Question: In my application I need to enter all the input values in input controls (TextBoxes).
Then, insert these values in a table as a row, Here I was checking the redundant EmpNo values.
The delete button will be generated dynamically along with the ID while inserting the row of the table.
Now I need to delete the row when delete button is clicked
How to select the row of a selected delete button ? and remove it from the table ?

<URL>
'''
$("#btnInsert").click(function () {
var eNo = $("#txtEmpNo").val();
var eName = $("#txtEmpName").val();
var sal = $("#txtSalary").val();
var deptNo = $("#txtDeptNo").val();
var rowCnt = $("#tblBody tr").size();
if (eNo == "" && eName == "" && sal == "" && deptNo == "") {
alert("Enter values");
}
else {
if (rowCnt == 0) {
$("<tr><td id='Items" + rowCnt + "'>" + eNo + "</td><td>" + eName + "</td><td>" + sal + "</td><td>" + deptNo +" <input type='button' value='Delete' id='btnDelete"+rowCnt+"'/></td></tr>").appendTo("#tblBody");
$("input[id^=txt]").val("");
$("input[id^=btnDelete]").bind("click", function () {
alert("delete button is clicked");
});
}
else {
var dupCount = 0;
for (var i = 0; i < rowCnt; i++) {
var num = $("#Items" + i).html().toString();
if (eNo == num) {
dupCount++;
}
}
if (dupCount == 0) {
$("<tr><td id='Items" + rowCnt + "'>" + eNo + "</td><td>" + eName + "</td><td>" + sal + "</td><td>" + deptNo + " <input type='button' value='Delete' id='btnDelete" + rowCnt + "'/></td></tr>").appendTo("#tblBody");
$("input[id^=txt]").val("");
$("input[id^=btnDelete]").bind("click", function () {
alert("delete button is clicked");
});
}
else {
alert("Your entered EmpNo is already exists in the table !");
}
}
}
})
'''
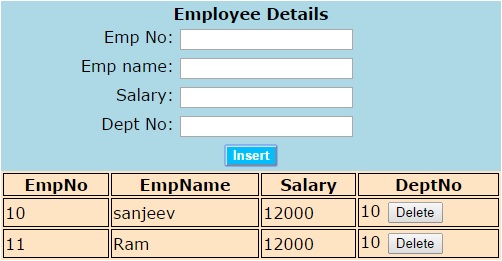
Answer: Here's your updated <URL>.
Here is the important line:
JS
'''
$(this).parent().parent().remove();
'''
I just used your click event to trigger the .remove().